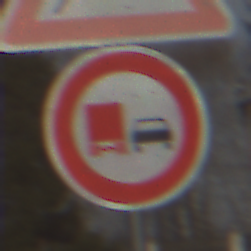
Verkehrszeichen: UeberholverbotKraftfahrzeuge
Zusatzzeichen oben: WildwechselLinks
Umgebung: Outdoor, Suburban
Tageszeit: Midday
Wetter: PartlyCloudy
Licht: Natural
Jahreszeit: NotSpecified
Kontrast: HighContrast